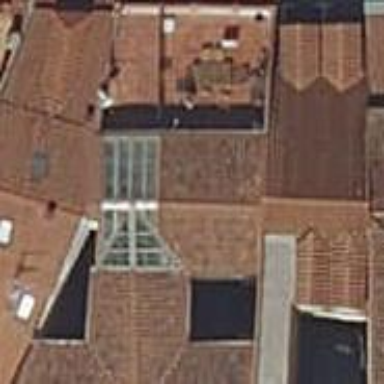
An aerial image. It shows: Part of building.